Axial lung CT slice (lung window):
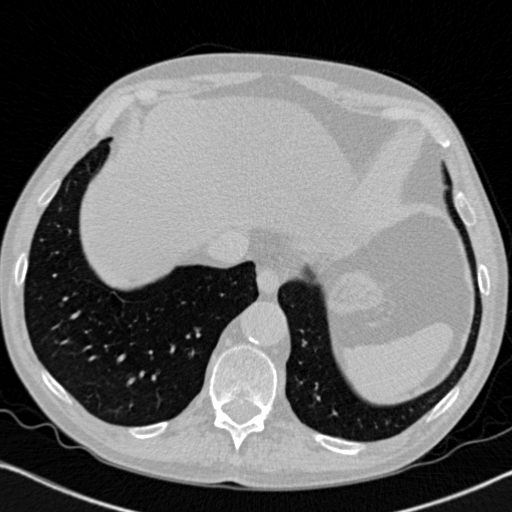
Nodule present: no